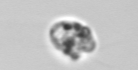
Label: Amoeba